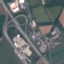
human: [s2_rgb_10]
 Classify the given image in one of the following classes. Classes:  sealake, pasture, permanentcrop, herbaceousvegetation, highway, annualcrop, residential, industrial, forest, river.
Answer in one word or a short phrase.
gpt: Highway